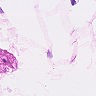
Metastatic tissue present: no